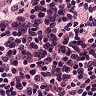
Metastatic tissue present: no